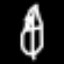
Label: leaf